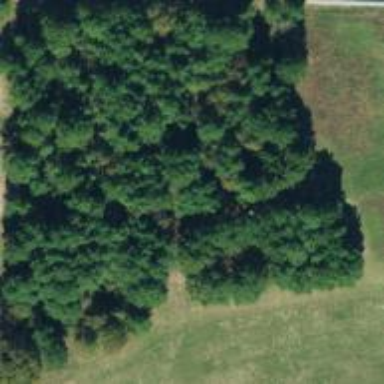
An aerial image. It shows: Evergreen needle-leaved forest.